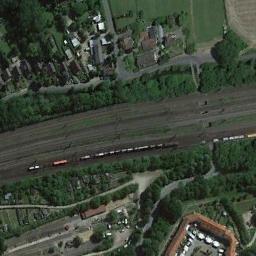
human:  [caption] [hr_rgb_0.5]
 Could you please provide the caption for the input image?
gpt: The railway is next to some trees and grass .

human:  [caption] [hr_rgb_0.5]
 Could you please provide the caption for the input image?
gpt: These railways have a train on the track and some trees and houses are on both sides of the railways .

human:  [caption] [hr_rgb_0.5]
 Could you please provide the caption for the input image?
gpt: There are many buildings and trees beside the railway .

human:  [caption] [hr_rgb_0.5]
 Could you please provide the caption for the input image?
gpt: Both sides of the railway are neat trees .

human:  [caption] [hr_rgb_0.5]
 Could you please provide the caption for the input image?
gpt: There are some green trees and buildings beside the railway .